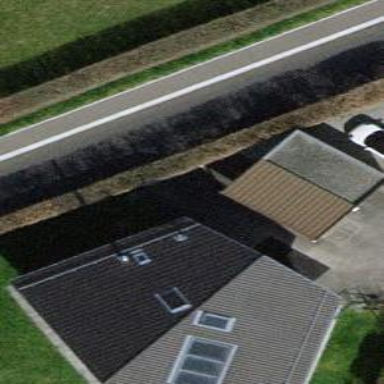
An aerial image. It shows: Garage building.